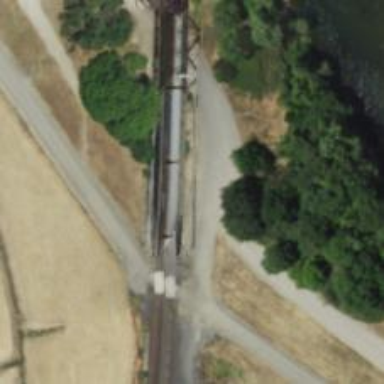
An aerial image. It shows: Trestle bridge for railway.